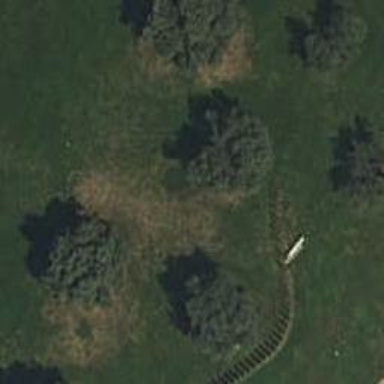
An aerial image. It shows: Broadleaved evergreen tree in its natural setting.